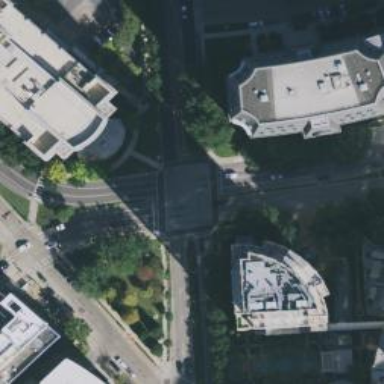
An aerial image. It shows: Secondary road with separate sidewalks.